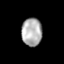
Tissue: skin
Cell type: Epithelial cells
Senescence score: 0.218
Nuclear area (px): 562
Mean DAPI intensity: 174.206